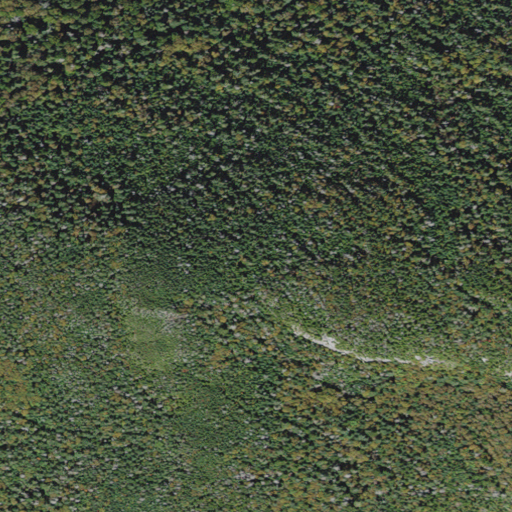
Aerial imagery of mountain in Vermont named Mount Roosevelt containing only evergreen forest